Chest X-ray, AP view. Patient: 69 years old, sex F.
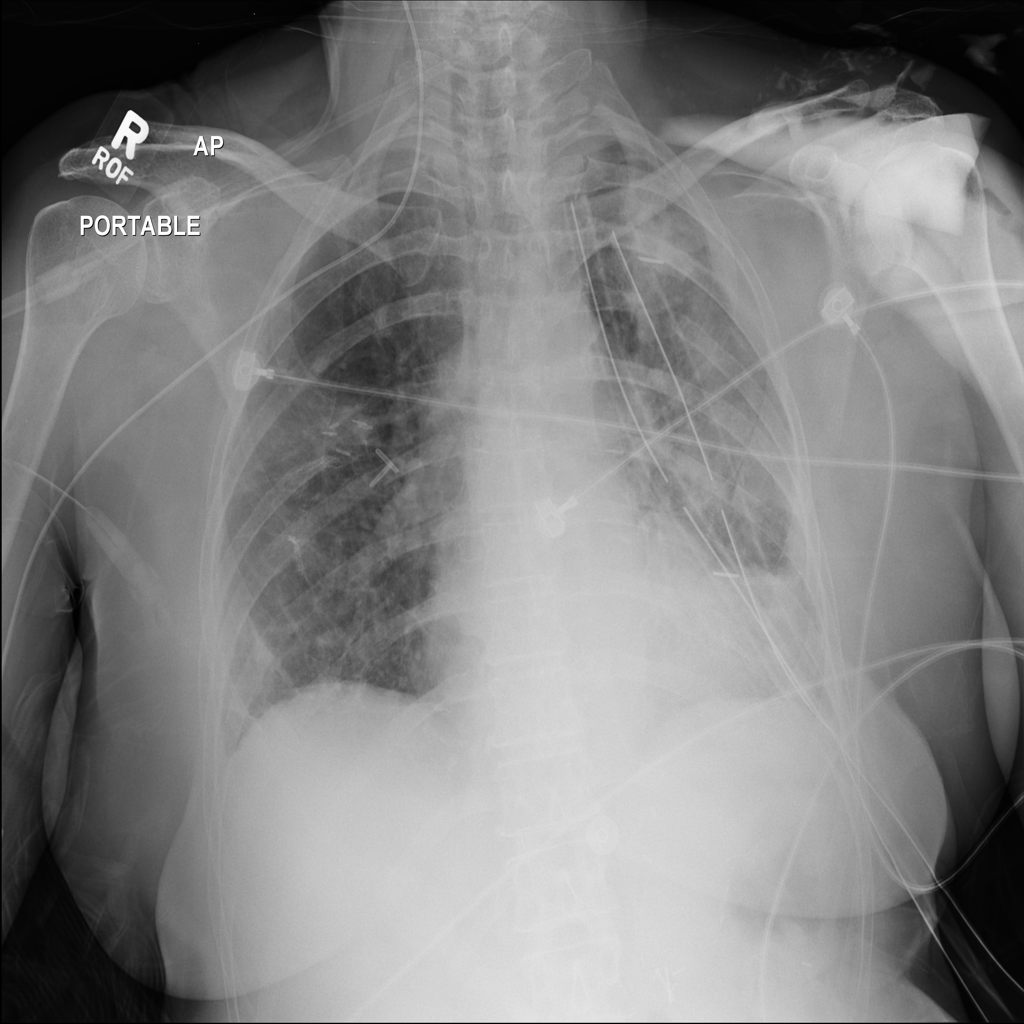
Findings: No Finding